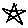
Label: star